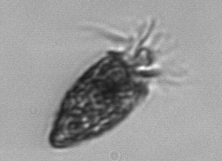
Label: Strombidium_tintinnodes